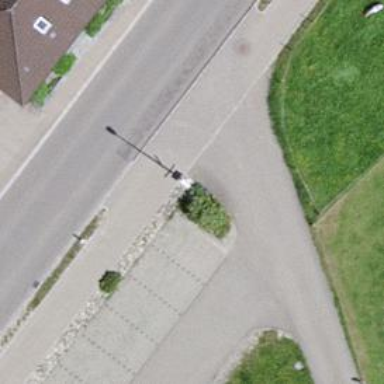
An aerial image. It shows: Bus stop with platform for public transport.